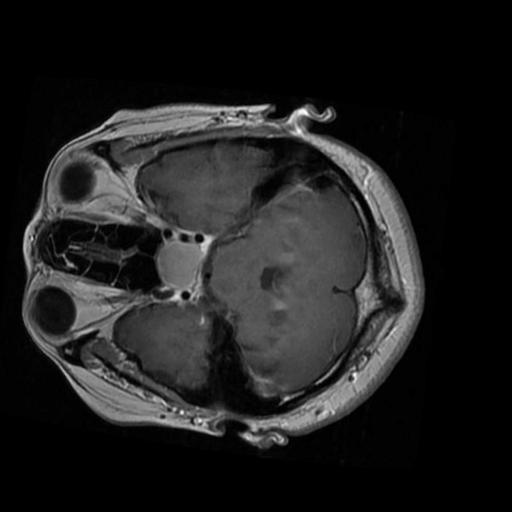
Label: brain_tumor